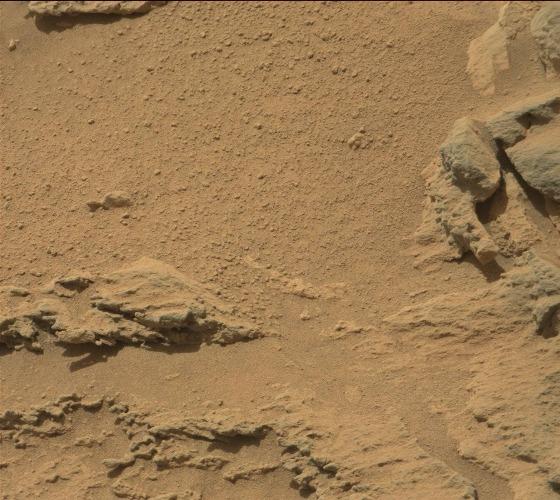
Terrain classes present: Bedrock, Gravel / Sand / Soil, Shadow